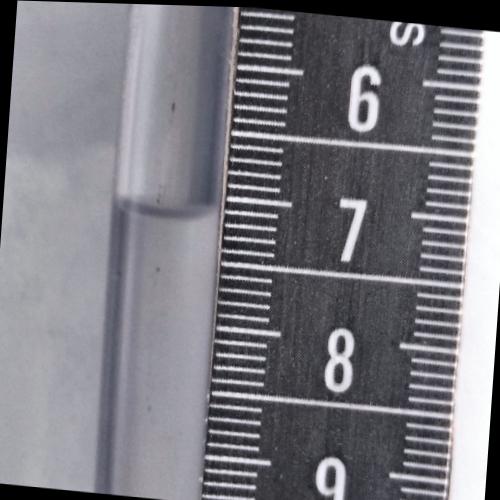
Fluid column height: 7.1 cm